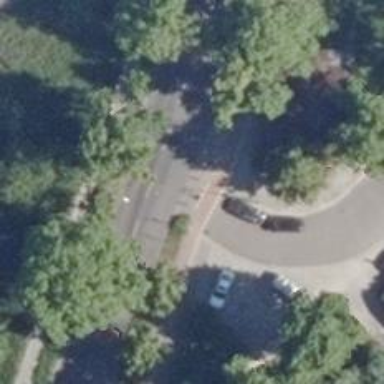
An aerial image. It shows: Smooth asphalt road in residential area.